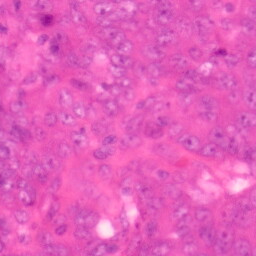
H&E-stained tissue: Colon